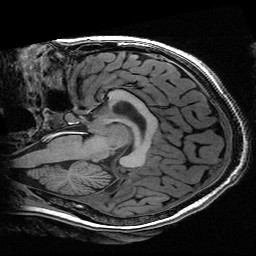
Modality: T1w
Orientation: sagittal
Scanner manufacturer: ge
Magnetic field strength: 3 T
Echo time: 0.00318 s